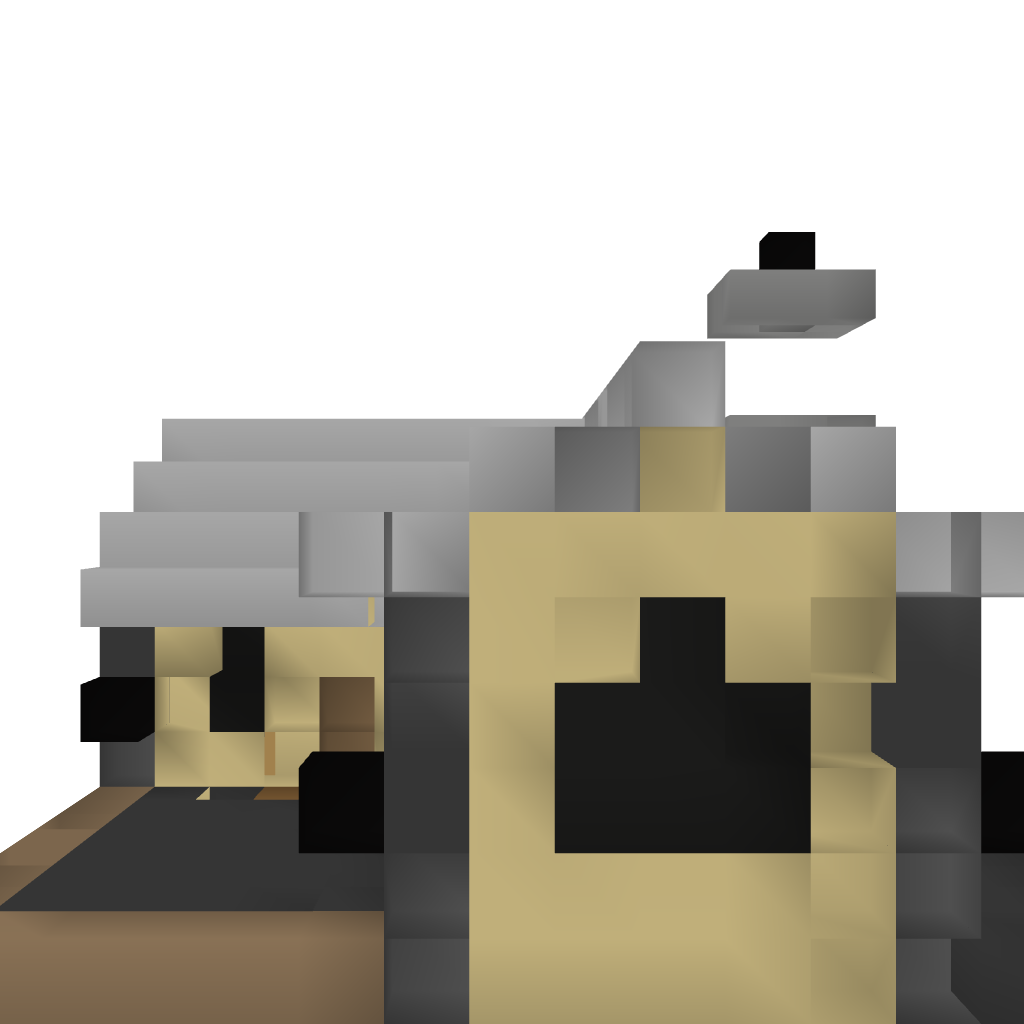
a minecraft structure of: Forrest House